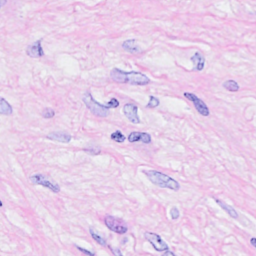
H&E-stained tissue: Breast